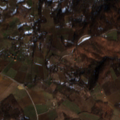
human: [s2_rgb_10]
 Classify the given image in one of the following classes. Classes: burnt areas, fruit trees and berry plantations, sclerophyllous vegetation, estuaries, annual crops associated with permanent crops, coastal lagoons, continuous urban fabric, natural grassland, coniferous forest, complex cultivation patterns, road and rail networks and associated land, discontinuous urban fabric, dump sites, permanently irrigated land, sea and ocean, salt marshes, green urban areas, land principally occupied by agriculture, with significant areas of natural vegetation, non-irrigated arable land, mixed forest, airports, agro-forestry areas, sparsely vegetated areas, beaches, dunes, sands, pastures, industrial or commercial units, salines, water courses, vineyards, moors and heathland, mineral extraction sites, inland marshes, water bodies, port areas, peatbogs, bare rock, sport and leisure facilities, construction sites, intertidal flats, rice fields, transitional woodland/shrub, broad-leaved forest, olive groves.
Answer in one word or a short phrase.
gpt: complex cultivation patterns, land principally occupied by agriculture, with significant areas of natural vegetation, broad-leaved forest